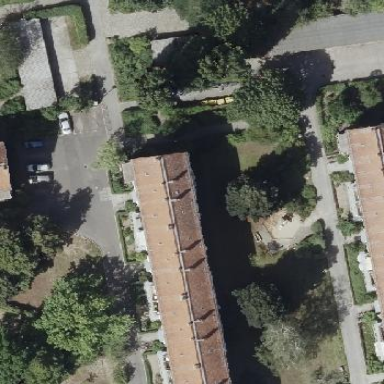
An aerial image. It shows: Hipped roof on apartment building.